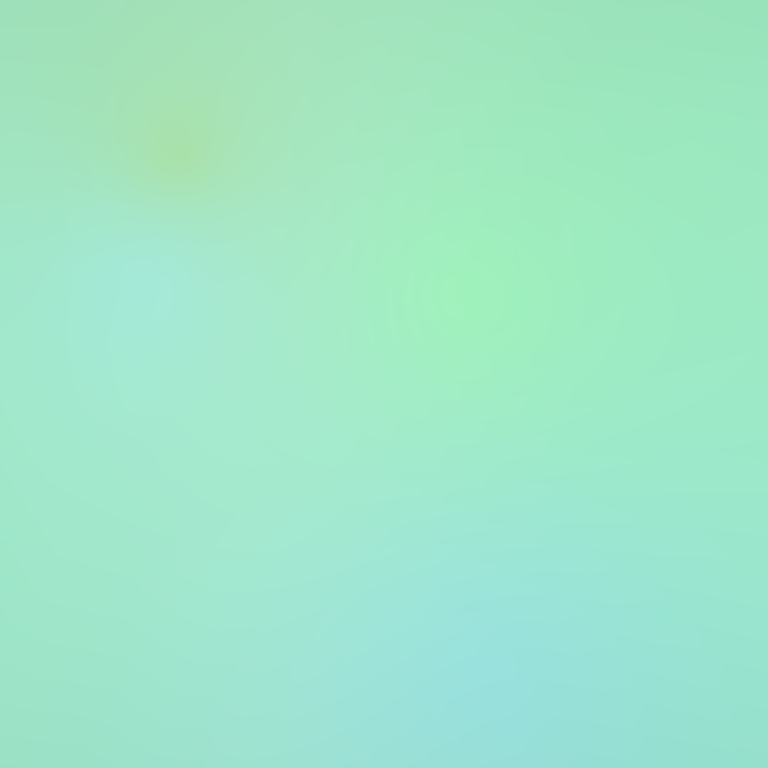
Abstract light effect, smooth gradient from soft green to light blue, calm atmosphere, diffuse glow, no room, no furniture, no objects.